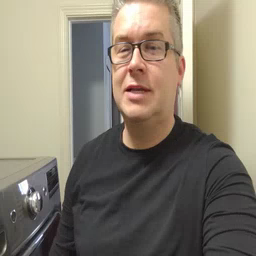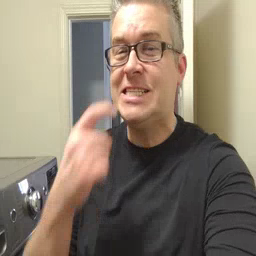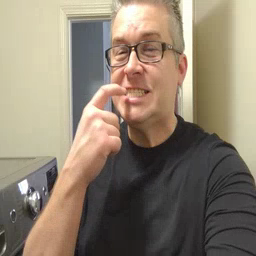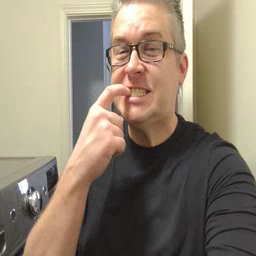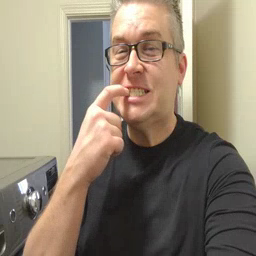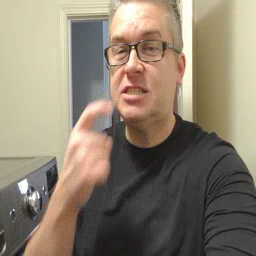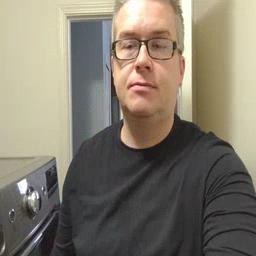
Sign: glasswindow